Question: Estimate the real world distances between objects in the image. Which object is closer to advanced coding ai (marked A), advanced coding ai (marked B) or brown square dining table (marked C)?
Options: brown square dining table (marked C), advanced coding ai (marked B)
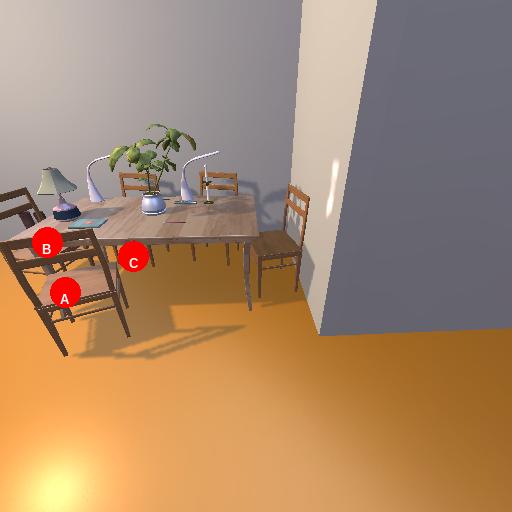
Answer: brown square dining table (marked C)